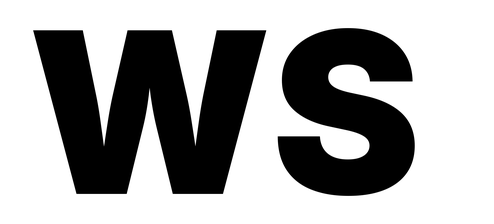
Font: Inter_Black